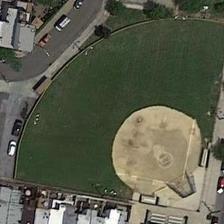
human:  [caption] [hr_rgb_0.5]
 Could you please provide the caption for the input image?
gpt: the baseball field is near the residential area, surrounded by curved roads .

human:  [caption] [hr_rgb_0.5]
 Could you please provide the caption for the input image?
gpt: a baseball field is surrounded by some green trees and many buildings .

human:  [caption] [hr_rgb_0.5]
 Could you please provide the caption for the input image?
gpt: a baseball field is near many buildings .

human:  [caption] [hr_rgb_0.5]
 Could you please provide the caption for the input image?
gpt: a baseball field is surrounded by some buildings and a road .

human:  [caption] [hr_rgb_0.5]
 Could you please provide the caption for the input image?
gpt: a baseball field is surrounded by some buildings and a road .